Question: I am working on an asp.net website. I have large amounts of data (around 20 millions) and need to cache them in order to query and display data faster in my website. I am using threads to do it but after visiting some pages on my local machine I get this error:

How can I avoid this error or what are things I need to check?
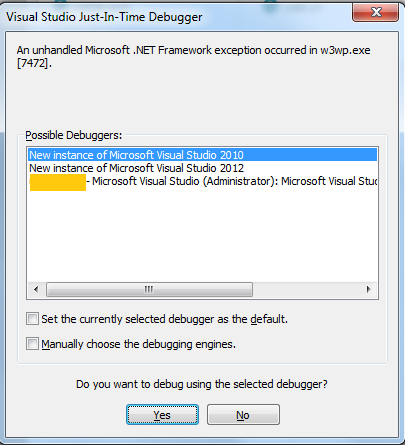
Answer: Try this:
Change the unhandled exception policy back to the default behavior that occurs in the .NET Framework 1.1 and in the .NET Framework 1.0.
Note We do not recommend that you change the default behavior. If you ignore exceptions, the application may leak resources and abandon locks.
To enable this default behavior, add the following code to the 'Aspnet.config' file that is located in the following folder:
'%WINDIR%\Microsoft.NET\Framework2.0.50727'
'''
<configuration>
<runtime>
<legacyUnhandledExceptionPolicy enabled="true" />
</runtime>
</configuration>
'''
Took from <URL>
(Or) Try using Debug Diagnostic Tool to resolve your issue. Here is the link:-
<URL>
Also I found a nice article about memory leaks, go through this article and see that if there is something wrong with your code:-
<URL>